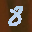
Label: 8